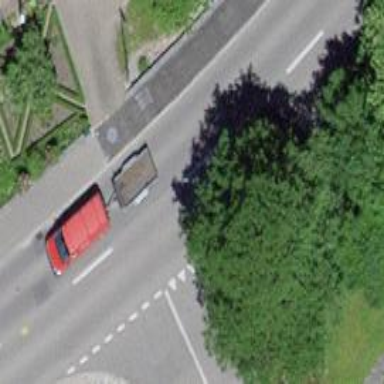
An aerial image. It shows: Secondary road with sidewalk on the left.